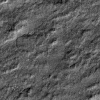
Atmospheric dust classification: not_dusty